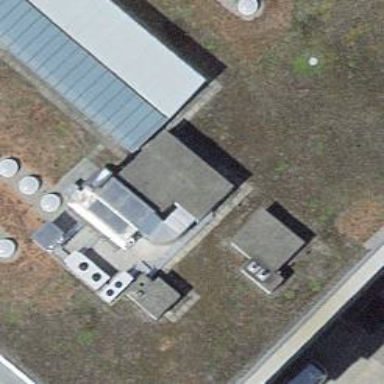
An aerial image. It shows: Office building.